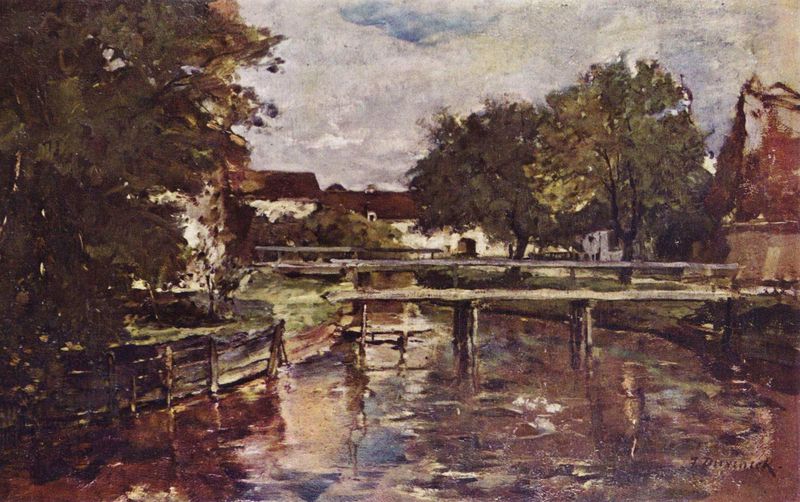
Titel: Am Fluß in Polling
Künstler: Frank Duveneck
Standort: Cincinnati (Ohio)
Institution: Art Museum
Schlagwörter: baum, blau, blätter, dunkel, gemälde, himmel, laub, schatten, wasser, weiß, wolken, baumstämme, bäume, fluss, grün, impressionismus, landschaft, stadt, ufer, braun, grau, hell, holz, licht, pfeiler, dach, gebäude, gras, haus, rot, wiese, wolke, zaun, malerei, signatur, bach, baumstamm, flusslauf, häuser, spiegelung, brücke, gewässer, pastos, boot, bewölkt, schrift, sommer, strand, venedig, dorf, dächer, violett, idylle, böschung, steg, wasse, monet, widerschein, spiegeln, geländer, bretter, impression, befestigung, pfosten, ortschaft, stadtansicht, name, tusche, torbogen, übergang, bedeckt, text, ahorn, naturalistisch, anger, brückenpfeiler, flussufer, reflektionen, überweg, flussübergang, spreewald, bretttersteg, sommerwolken